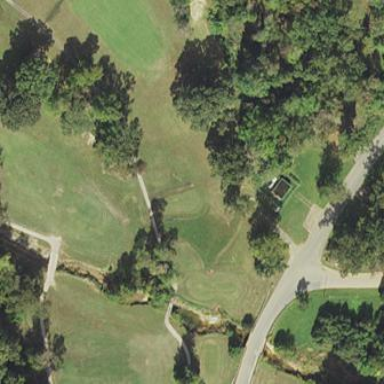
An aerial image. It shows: Golf rough area.